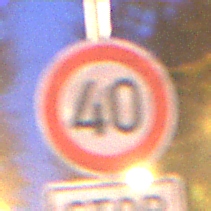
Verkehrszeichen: Geschwindigkeit40
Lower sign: Entfernungsangaben3
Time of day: Night
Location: Outdoor (Urban)
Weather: Clear
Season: NotSpecified
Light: Artificial